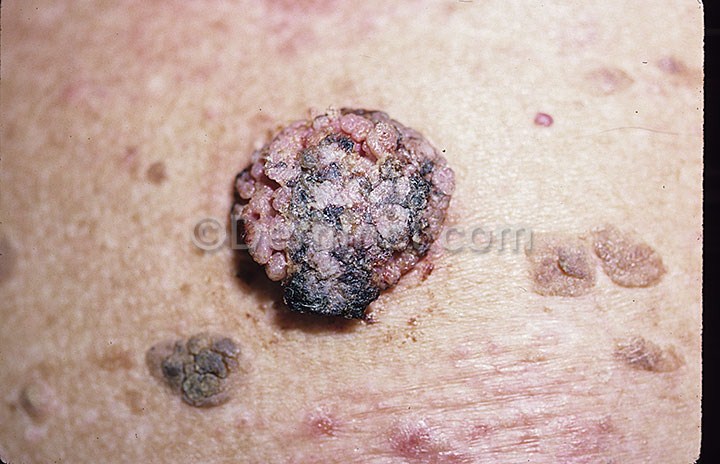
Disease: Seborrheic Keratoses and other Benign Tumors